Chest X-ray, AP view. Patient: 7 years old, sex M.
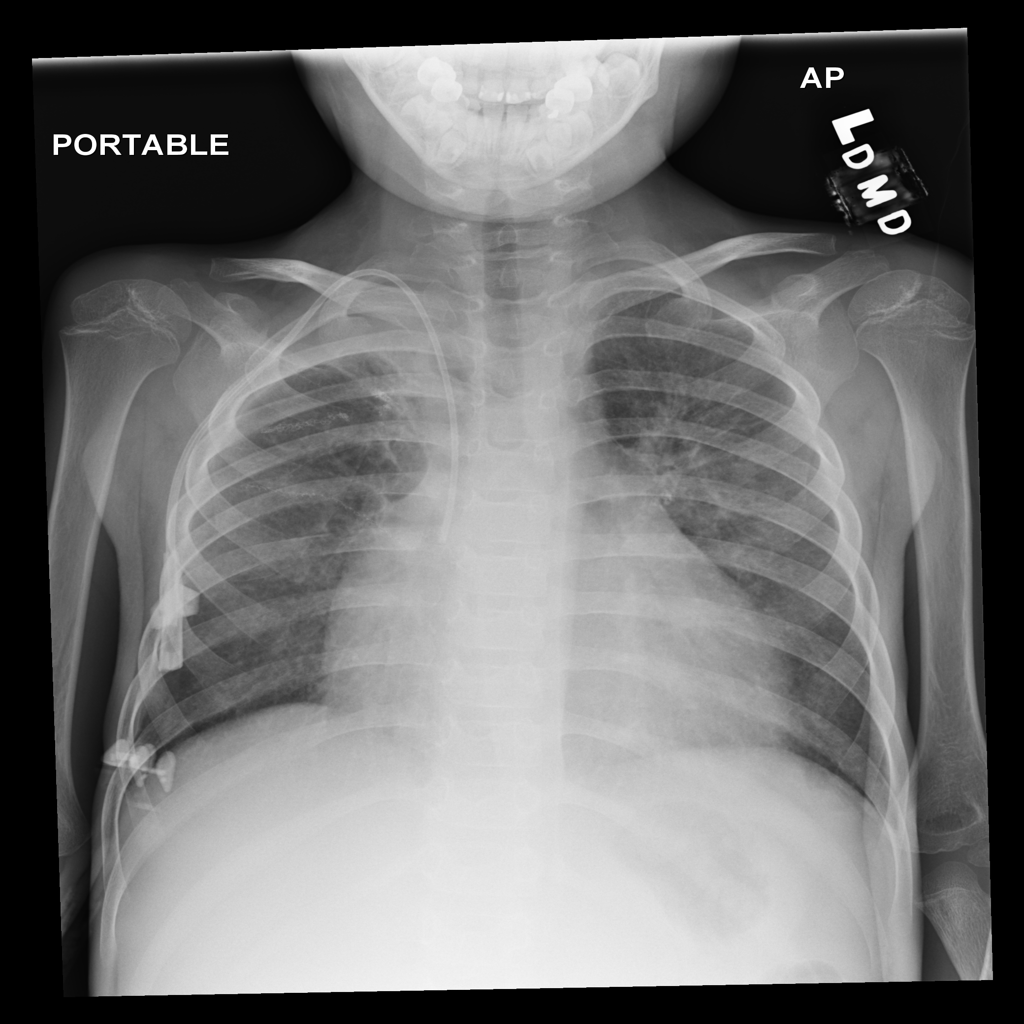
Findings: Infiltration